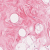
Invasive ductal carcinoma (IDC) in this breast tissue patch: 0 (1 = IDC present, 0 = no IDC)